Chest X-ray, PA view. Patient: 52 years old, sex M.
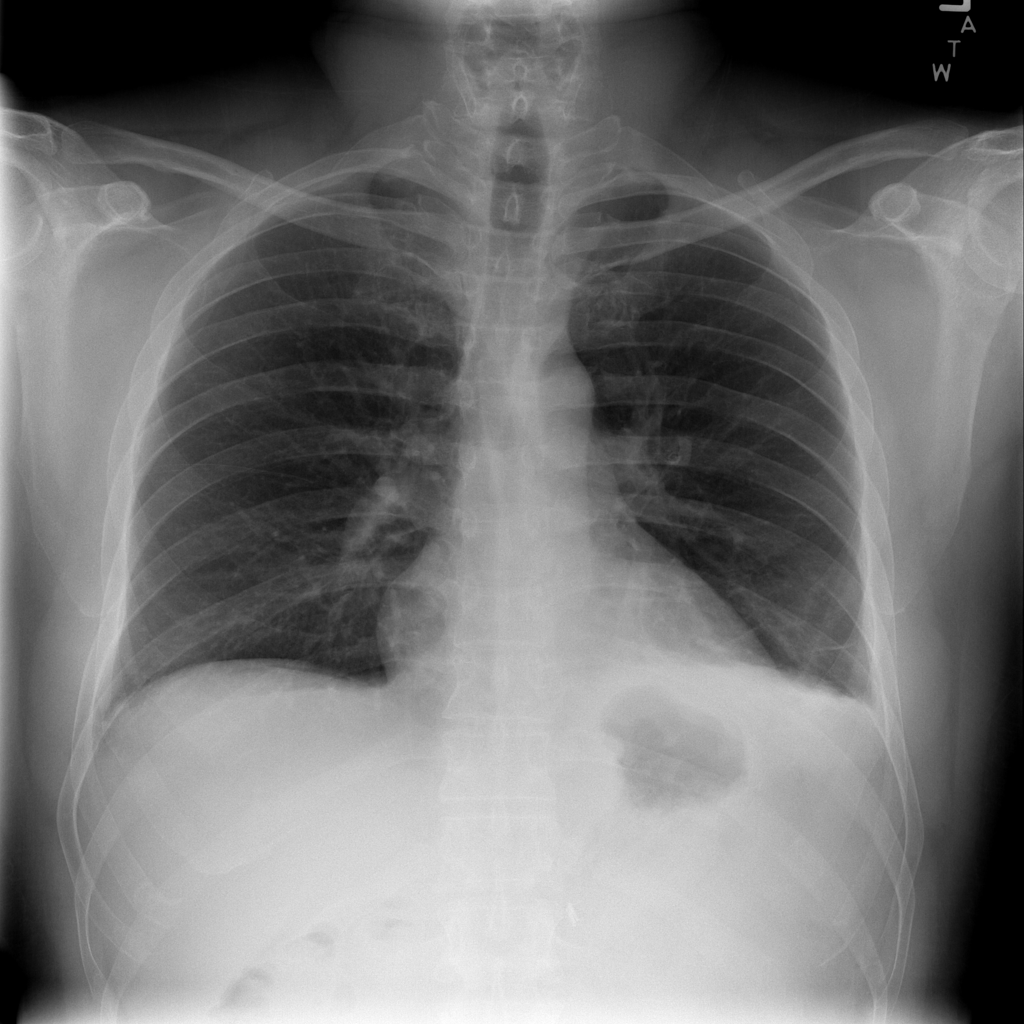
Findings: No Finding